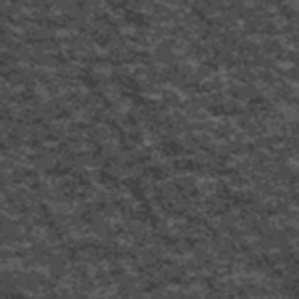
Label: frost